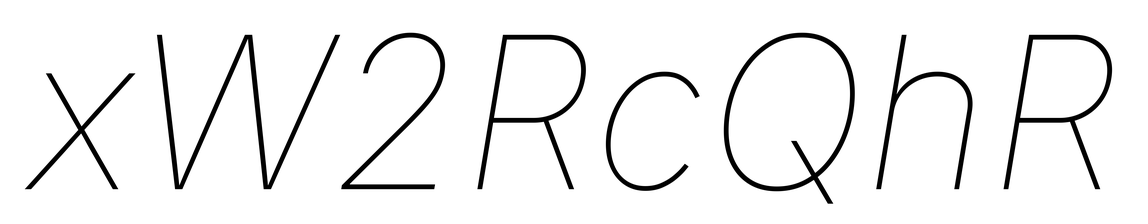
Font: Inter-Italic_Thin_Italic